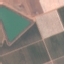
Label: PermanentCrop